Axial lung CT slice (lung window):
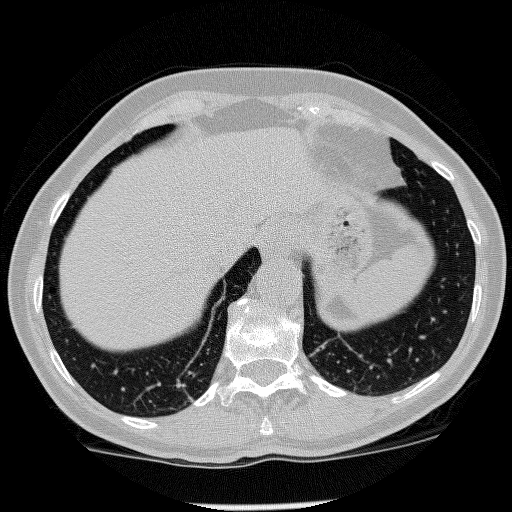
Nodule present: no